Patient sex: F
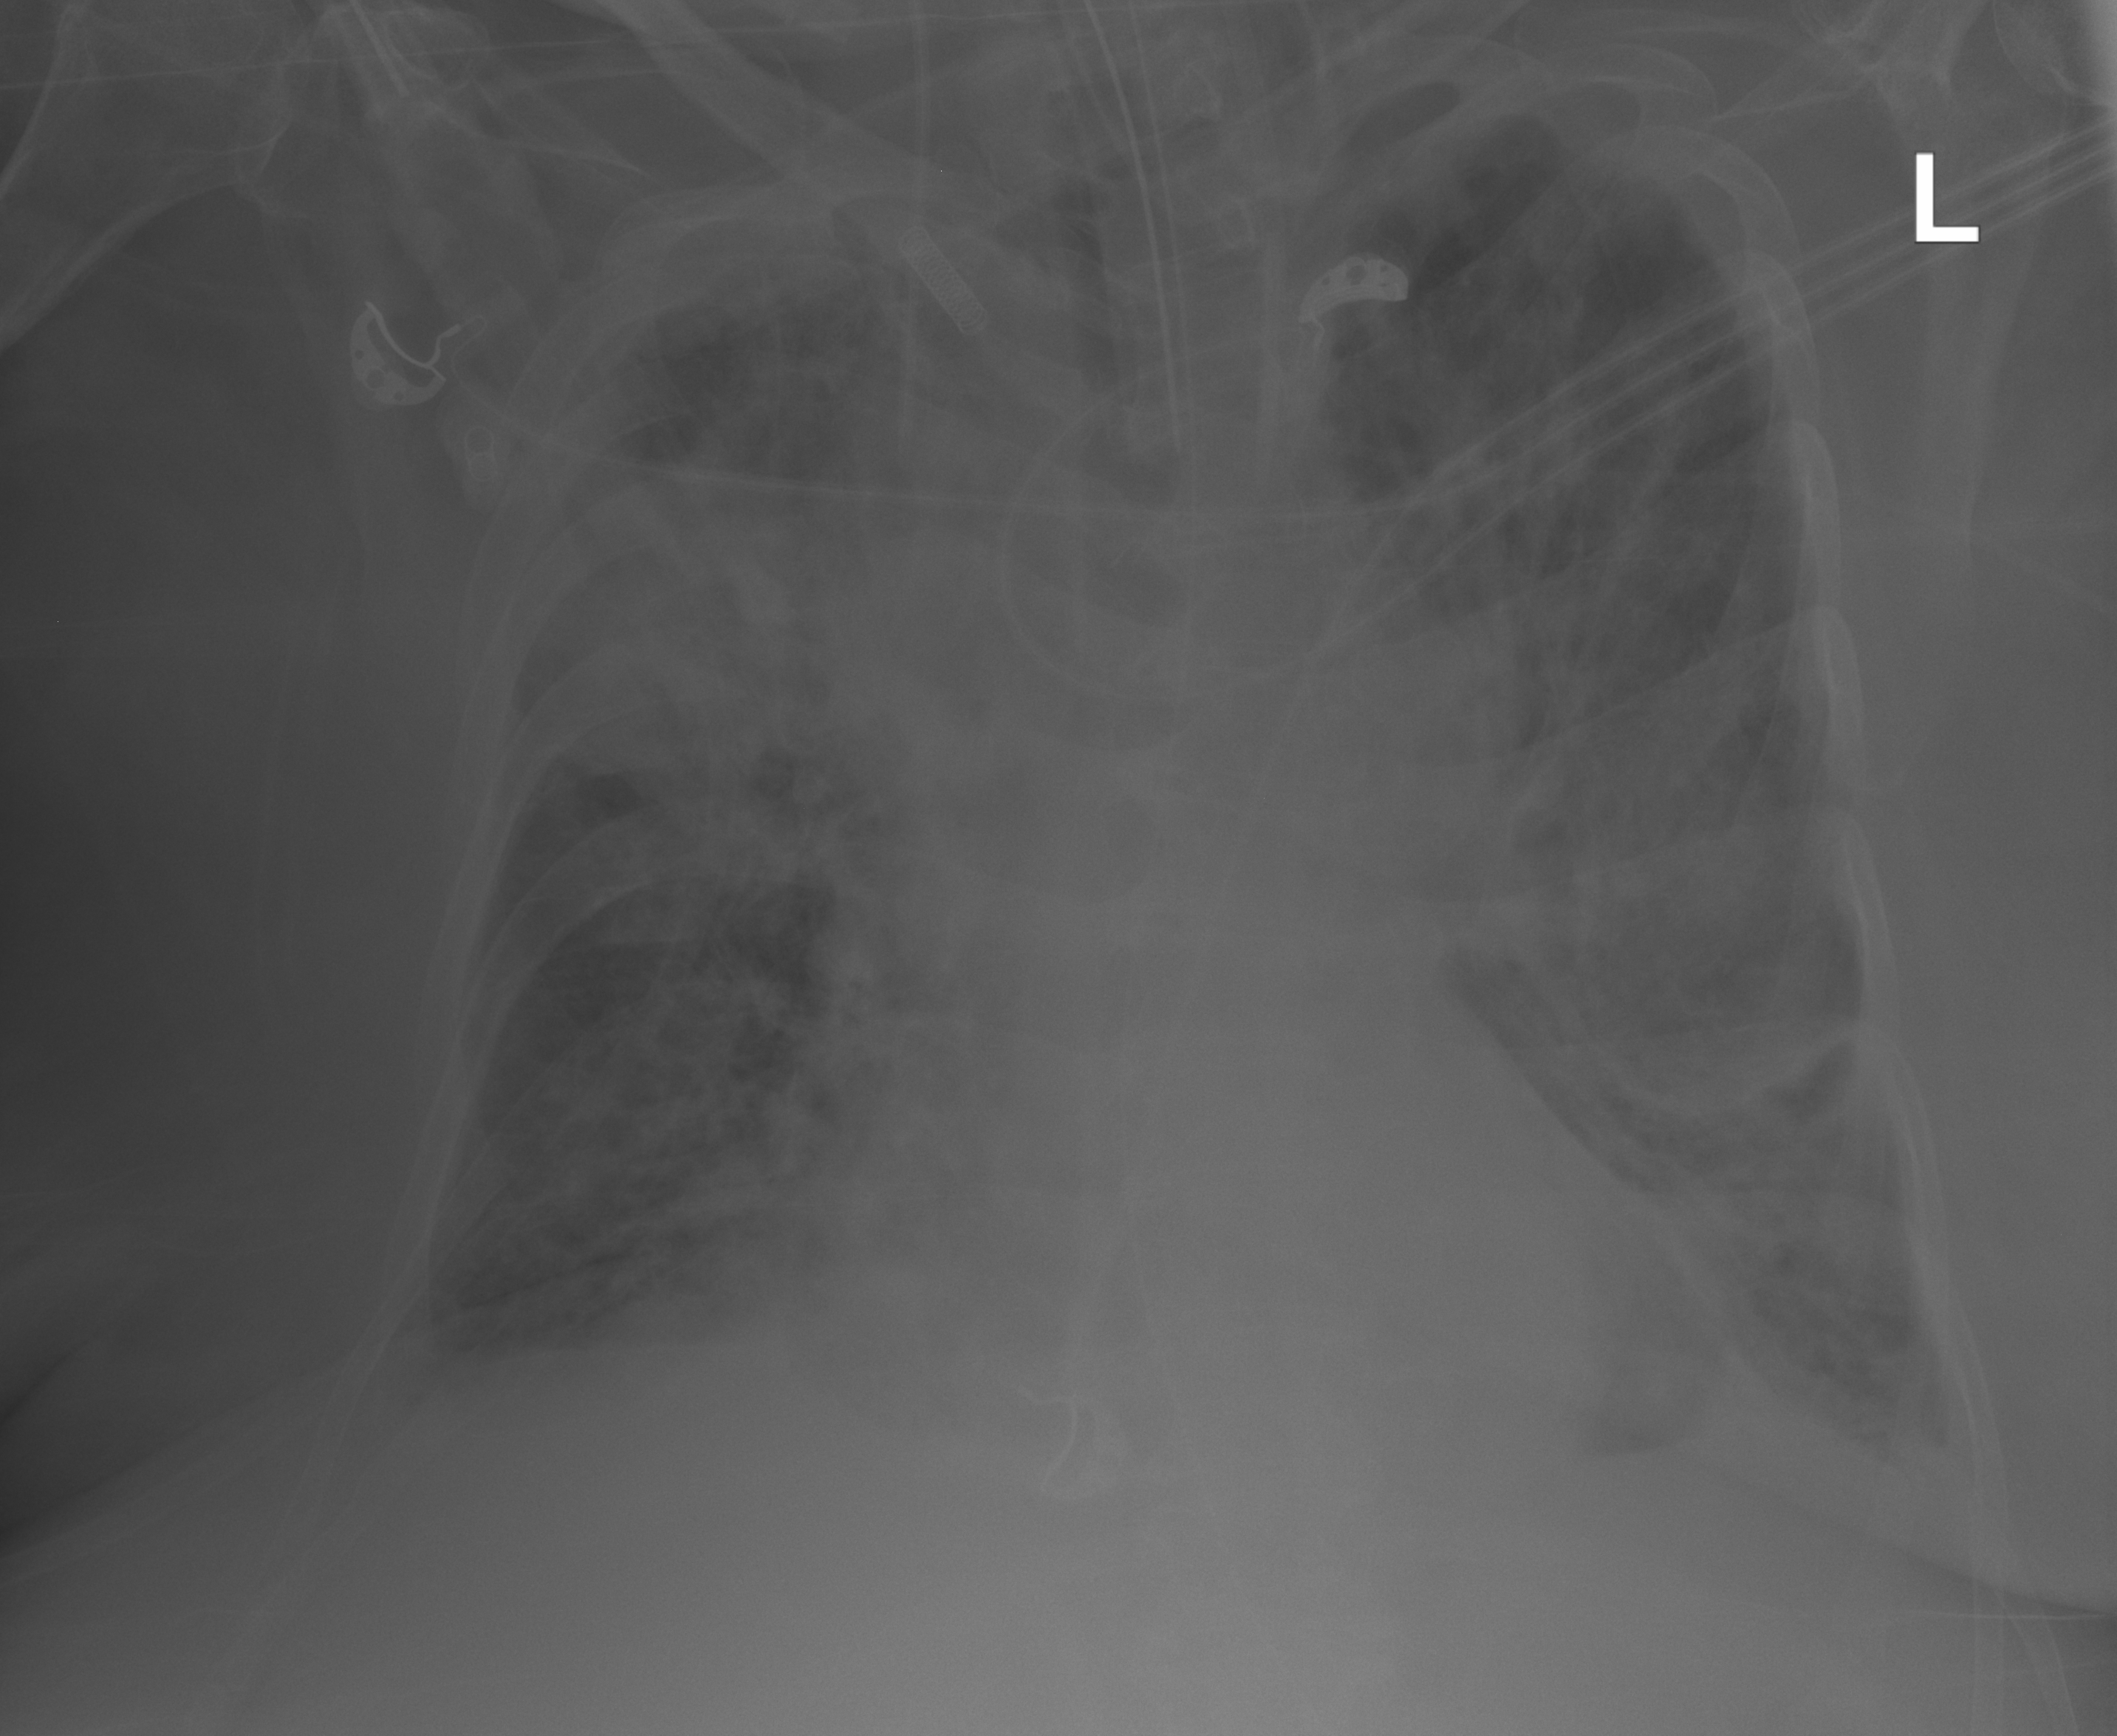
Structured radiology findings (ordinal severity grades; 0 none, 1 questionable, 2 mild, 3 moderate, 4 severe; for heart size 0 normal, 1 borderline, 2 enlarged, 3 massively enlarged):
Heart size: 2
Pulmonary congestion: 0
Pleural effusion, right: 2
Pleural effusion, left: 2
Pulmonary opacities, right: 3
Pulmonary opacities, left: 3
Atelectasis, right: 3
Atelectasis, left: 3